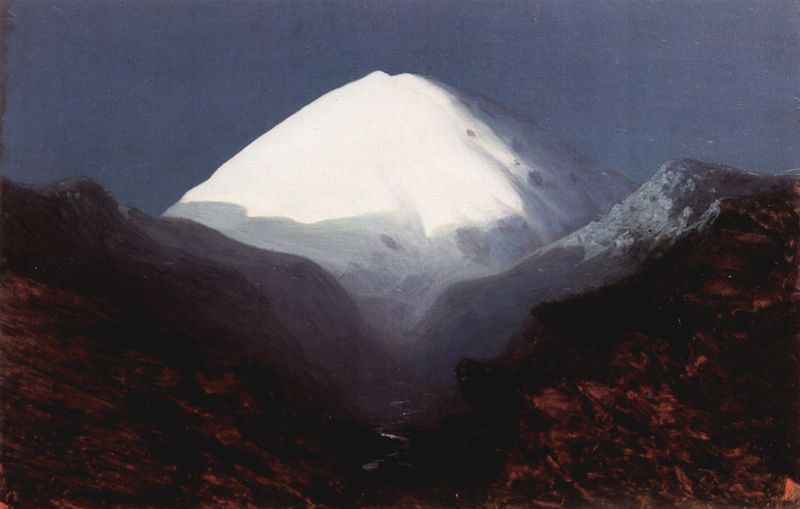
Titel: Der Elbrus, Mondnacht
Künstler: Archip Iwanowitsch Kuindshi
Standort: Moskva
Institution: Tretjakow-Galerie
Schlagwörter: baum, berg, blau, dunkel, felsen, gemälde, himmel, schatten, wasser, weiß, bäume, fluss, landschaft, ocker, abend, braun, grau, hell, hintergrund, licht, mitte, nacht, orange, schwarz, vordergrund, eis, gras, rot, schnee, weg, beige, flächig, malerei, spitze, stein, steine, öl, einsamkeit, erde, flusslauf, horizont, hügel, kalt, natur, sonnenaufgang, weite, büsche, einsam, gewässer, sonne, land, gold, drei, klassizismus, kontrast, tal, wald, nachthimmel, hellblau, japan, ruhe, studie, abhang, abstrakt, afrika, berge, einschnitt, fels, fläche, flächen, gebirge, gipfel, gletscher, modern, sonnenuntergang, tag, kahl, landschaftsmalerei, berglandschaft, geröll, linien, schlucht, steil, herbst, winter, kuppel, stille, mündung, romantik, erhaben, querformat, dunkelblau, detail, symmetrie, um 1900, stimmung, ölfarbe, ölfarben, hoch, schneise, foto, helligkeit, höhe, kegel, vulkan, alpen, linie, kälte, bergspitze, tageslicht, symmetrisch, eisberg, berggipfel, kuppe, hell-dunkel, leinwand, blauer himmel, zentral, struktur, lans, winterlandschaft, verblauung, schneebedeckt, strahlend, grautöne, schlängeln, klamm, schneegipfel, bergmassiv, alpin, ewigkeit, pik, spiegelachse, quelle, pyramidal, azurblau, äume, im licht, gefühle, mäandern, spalte, schneeberg, flußtal, landschaftmalerei, lächig, naturdarstellung, blendend, fuji, zuckerhut, baumb, kilimandscharo, horizont braun, fujiama, berggebirge, fudchijama, wie zucker